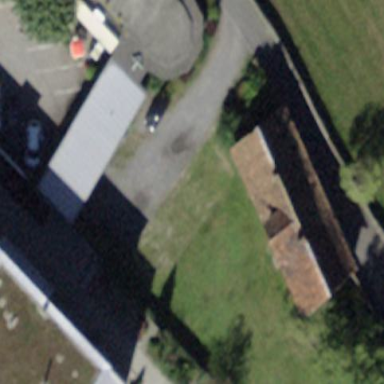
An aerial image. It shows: Parking area with grass paver surface.